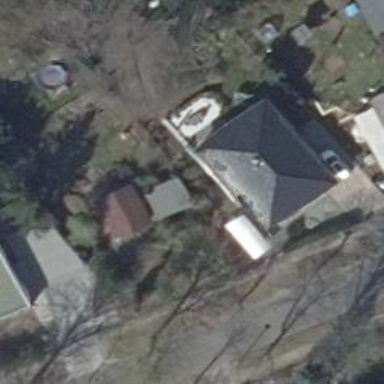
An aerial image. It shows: Detached building with hipped roof shape.